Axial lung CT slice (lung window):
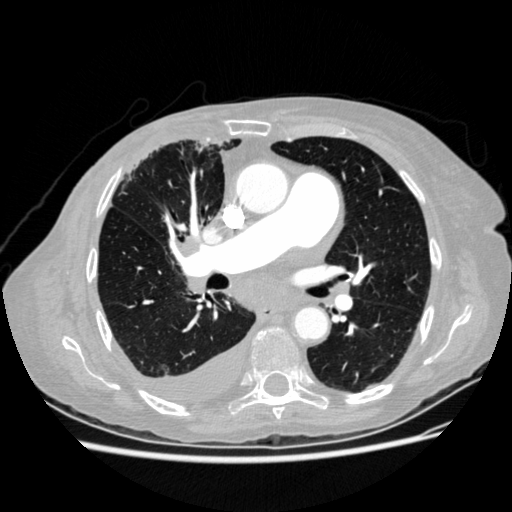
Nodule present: no